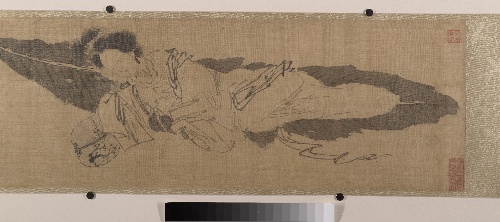
Title: 明　佚名　唐寅(僞款)　蕉葉仕女圖　卷|Beauty Sleeping on a Banana Leaf
Artist: Tang Yin
Artist bio: Chinese, 1470–1524
Object type: Handscroll
Classification: Paintings
Medium: Handscroll; ink on silk
Culture: China
Period: Ming dynasty (1368–1644)
Dimensions: Image: 8 × 24 1/4 in. (20.3 × 61.6 cm)
Department: Asian Art
Credit line: From the Collection of A. W. Bahr, Purchase, Fletcher Fund, 1947
Accession year: 1947
Repository: Metropolitan Museum of Art, New York, NY
Tags: Sleeping|Women